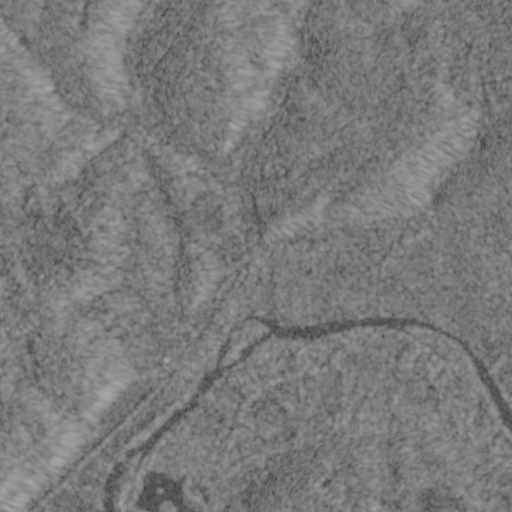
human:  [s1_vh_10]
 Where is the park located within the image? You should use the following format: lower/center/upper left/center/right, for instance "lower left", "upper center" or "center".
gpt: The park is located in the upper center of the image.
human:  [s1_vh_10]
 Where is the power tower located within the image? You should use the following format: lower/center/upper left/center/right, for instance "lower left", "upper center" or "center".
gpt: The power tower is located in the upper left of the image.
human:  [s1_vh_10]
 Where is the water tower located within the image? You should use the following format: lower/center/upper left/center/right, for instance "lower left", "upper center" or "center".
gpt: The water tower is located in the center left of the image.
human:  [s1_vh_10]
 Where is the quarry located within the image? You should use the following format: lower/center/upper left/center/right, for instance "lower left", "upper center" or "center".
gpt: There is no quarry in the image.

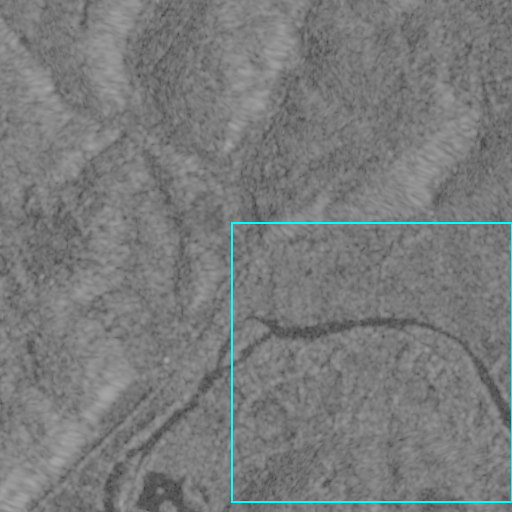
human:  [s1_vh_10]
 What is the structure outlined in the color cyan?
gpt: The structure outlined in cyan is a crop field.
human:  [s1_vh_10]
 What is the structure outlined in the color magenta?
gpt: There is no magenta outline.